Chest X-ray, PA view. Patient: 47 years old, sex F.
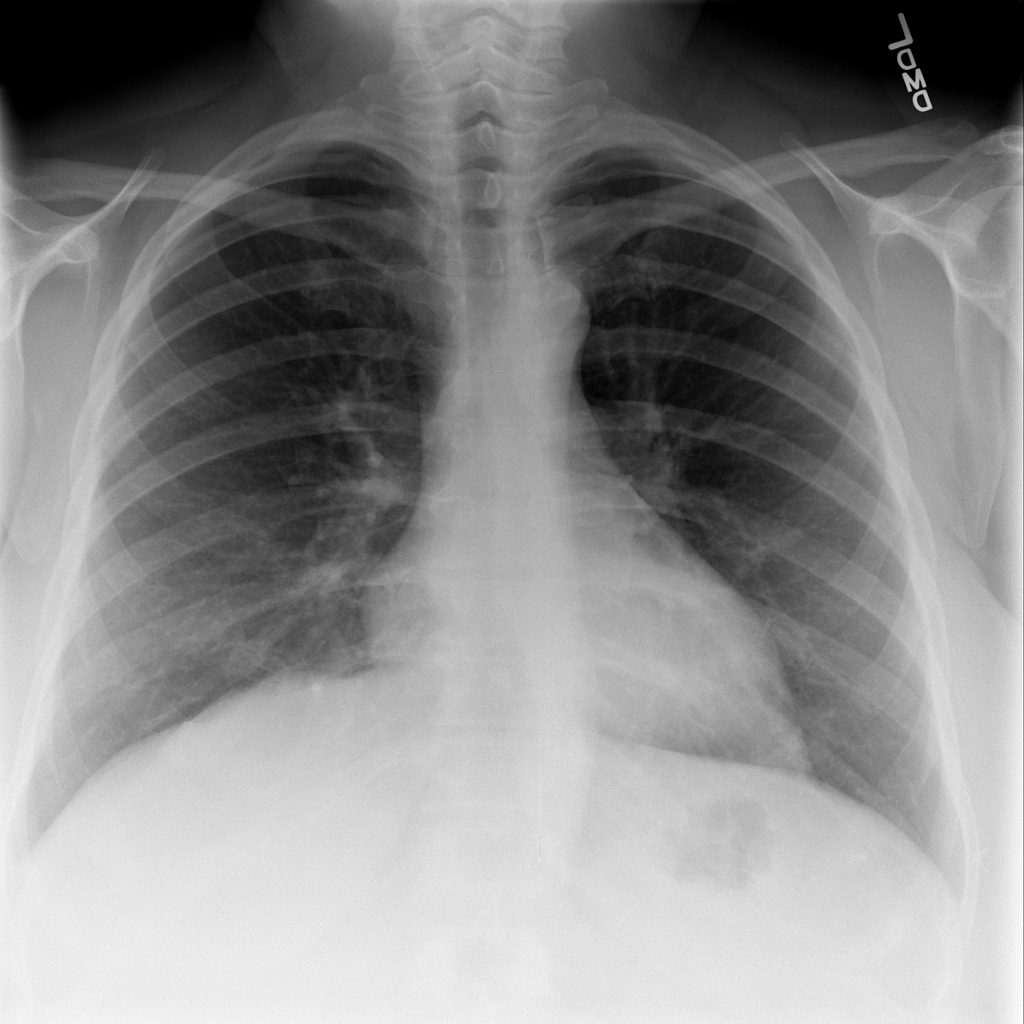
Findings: Infiltration